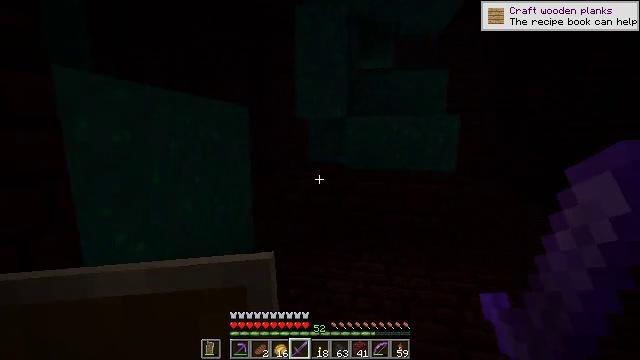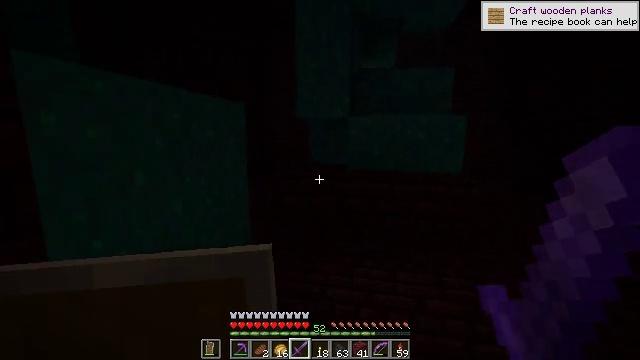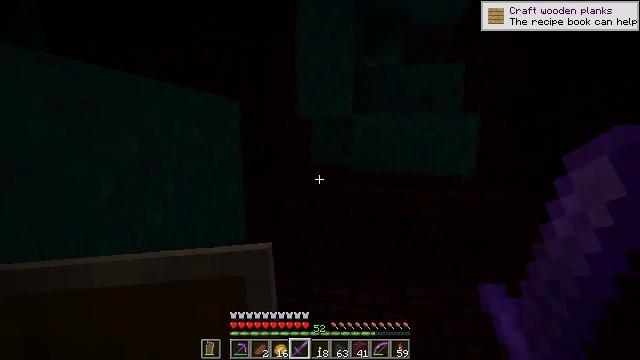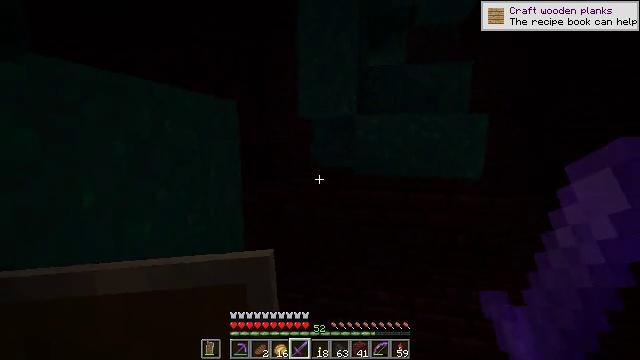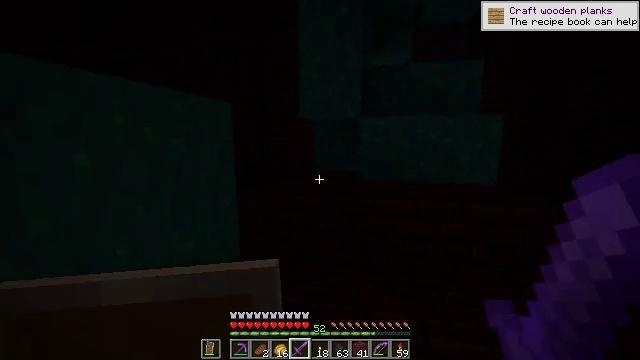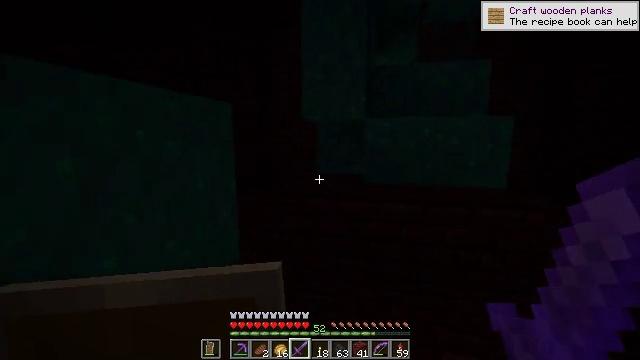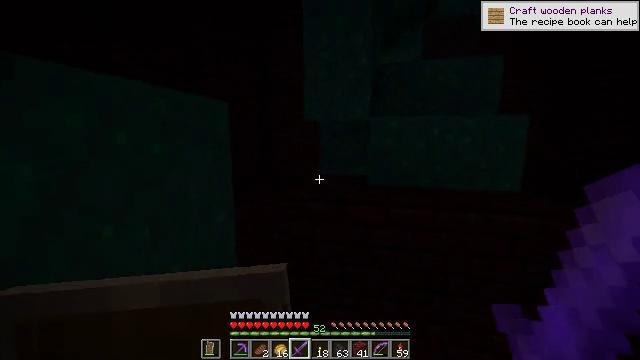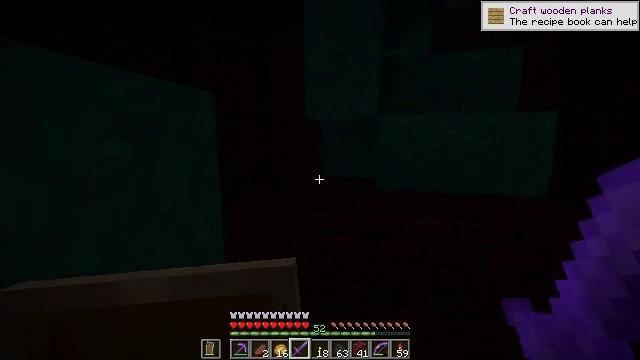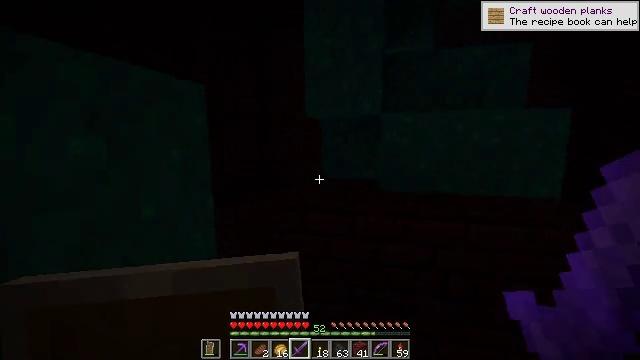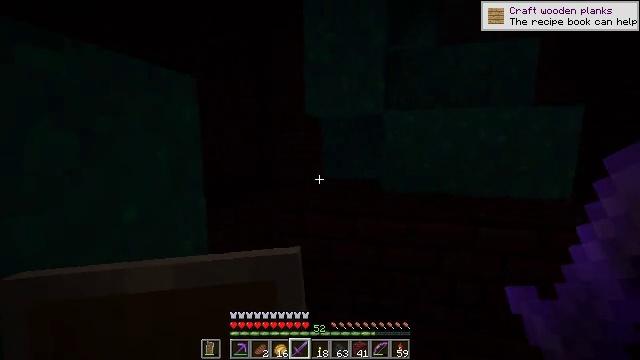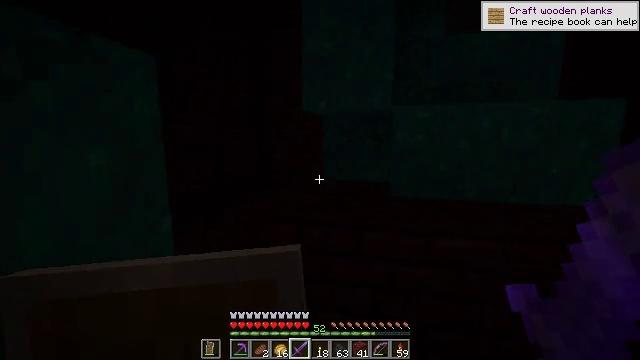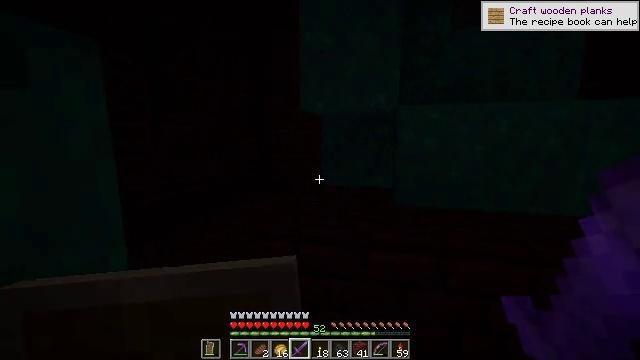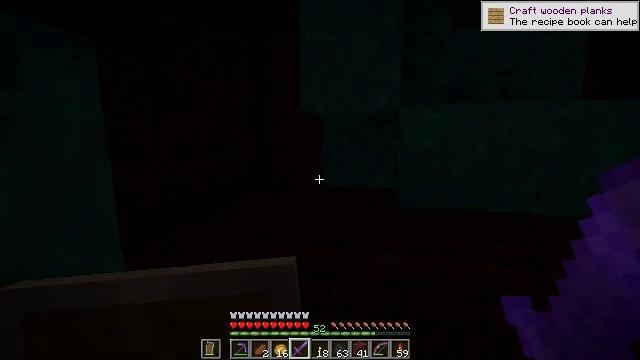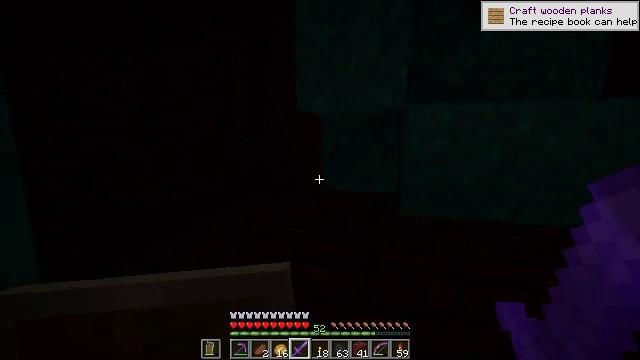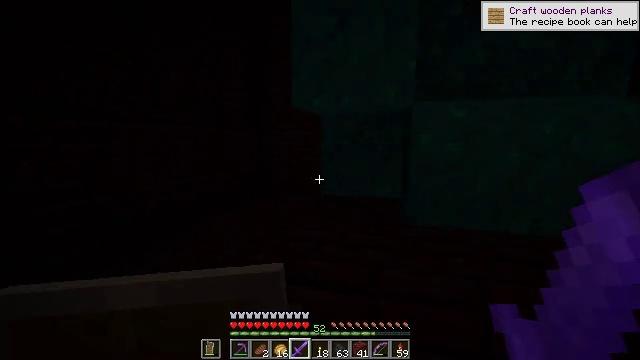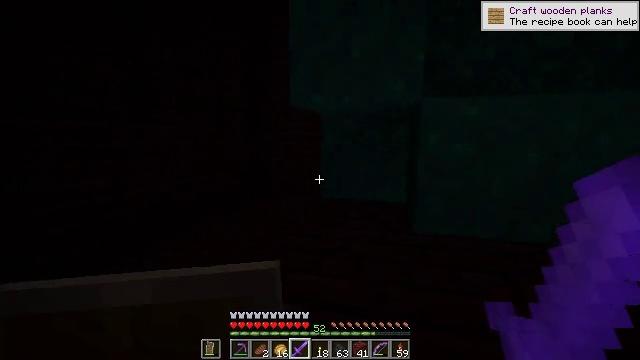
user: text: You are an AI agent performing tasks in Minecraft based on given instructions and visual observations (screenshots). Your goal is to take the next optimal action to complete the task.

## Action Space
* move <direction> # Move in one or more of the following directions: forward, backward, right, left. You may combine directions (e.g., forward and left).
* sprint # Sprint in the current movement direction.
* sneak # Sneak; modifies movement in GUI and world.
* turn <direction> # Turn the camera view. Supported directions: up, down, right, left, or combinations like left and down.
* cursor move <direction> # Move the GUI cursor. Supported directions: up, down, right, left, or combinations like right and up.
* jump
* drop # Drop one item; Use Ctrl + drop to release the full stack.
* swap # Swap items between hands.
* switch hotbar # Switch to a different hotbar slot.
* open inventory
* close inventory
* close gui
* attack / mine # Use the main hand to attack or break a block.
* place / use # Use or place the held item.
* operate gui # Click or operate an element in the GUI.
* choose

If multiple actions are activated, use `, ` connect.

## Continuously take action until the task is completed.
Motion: motion action
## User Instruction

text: Defeat a magma cube.
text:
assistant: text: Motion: move forward
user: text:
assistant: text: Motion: move forward
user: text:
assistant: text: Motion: move forward
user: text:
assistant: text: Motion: move forward
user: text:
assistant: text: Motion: move forward
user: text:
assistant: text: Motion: move forward
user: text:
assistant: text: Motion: move forward
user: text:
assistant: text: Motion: move forward
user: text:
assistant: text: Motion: move forward
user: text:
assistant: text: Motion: move forward
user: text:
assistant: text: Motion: move forward
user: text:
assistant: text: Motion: move forward
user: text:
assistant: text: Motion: move forward
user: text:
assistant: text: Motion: move forward
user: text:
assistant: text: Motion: move forward and move left
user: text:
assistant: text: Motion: move forward and move left
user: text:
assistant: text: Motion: move forward and move left
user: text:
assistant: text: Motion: move forward and move left
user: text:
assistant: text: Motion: move forward and move left
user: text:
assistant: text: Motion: move forward and move left
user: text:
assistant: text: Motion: move forward and move left
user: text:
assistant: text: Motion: move forward and move left
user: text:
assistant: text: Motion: move forward and move left, turn right
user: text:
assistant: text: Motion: move forward, turn right
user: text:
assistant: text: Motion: move forward, turn right
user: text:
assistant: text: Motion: move forward, turn right
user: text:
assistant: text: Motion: move forward, turn right
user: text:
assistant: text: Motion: move forward and move left, turn right
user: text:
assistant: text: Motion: move forward and move left, turn right
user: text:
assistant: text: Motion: move forward and move left, turn right